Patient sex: M
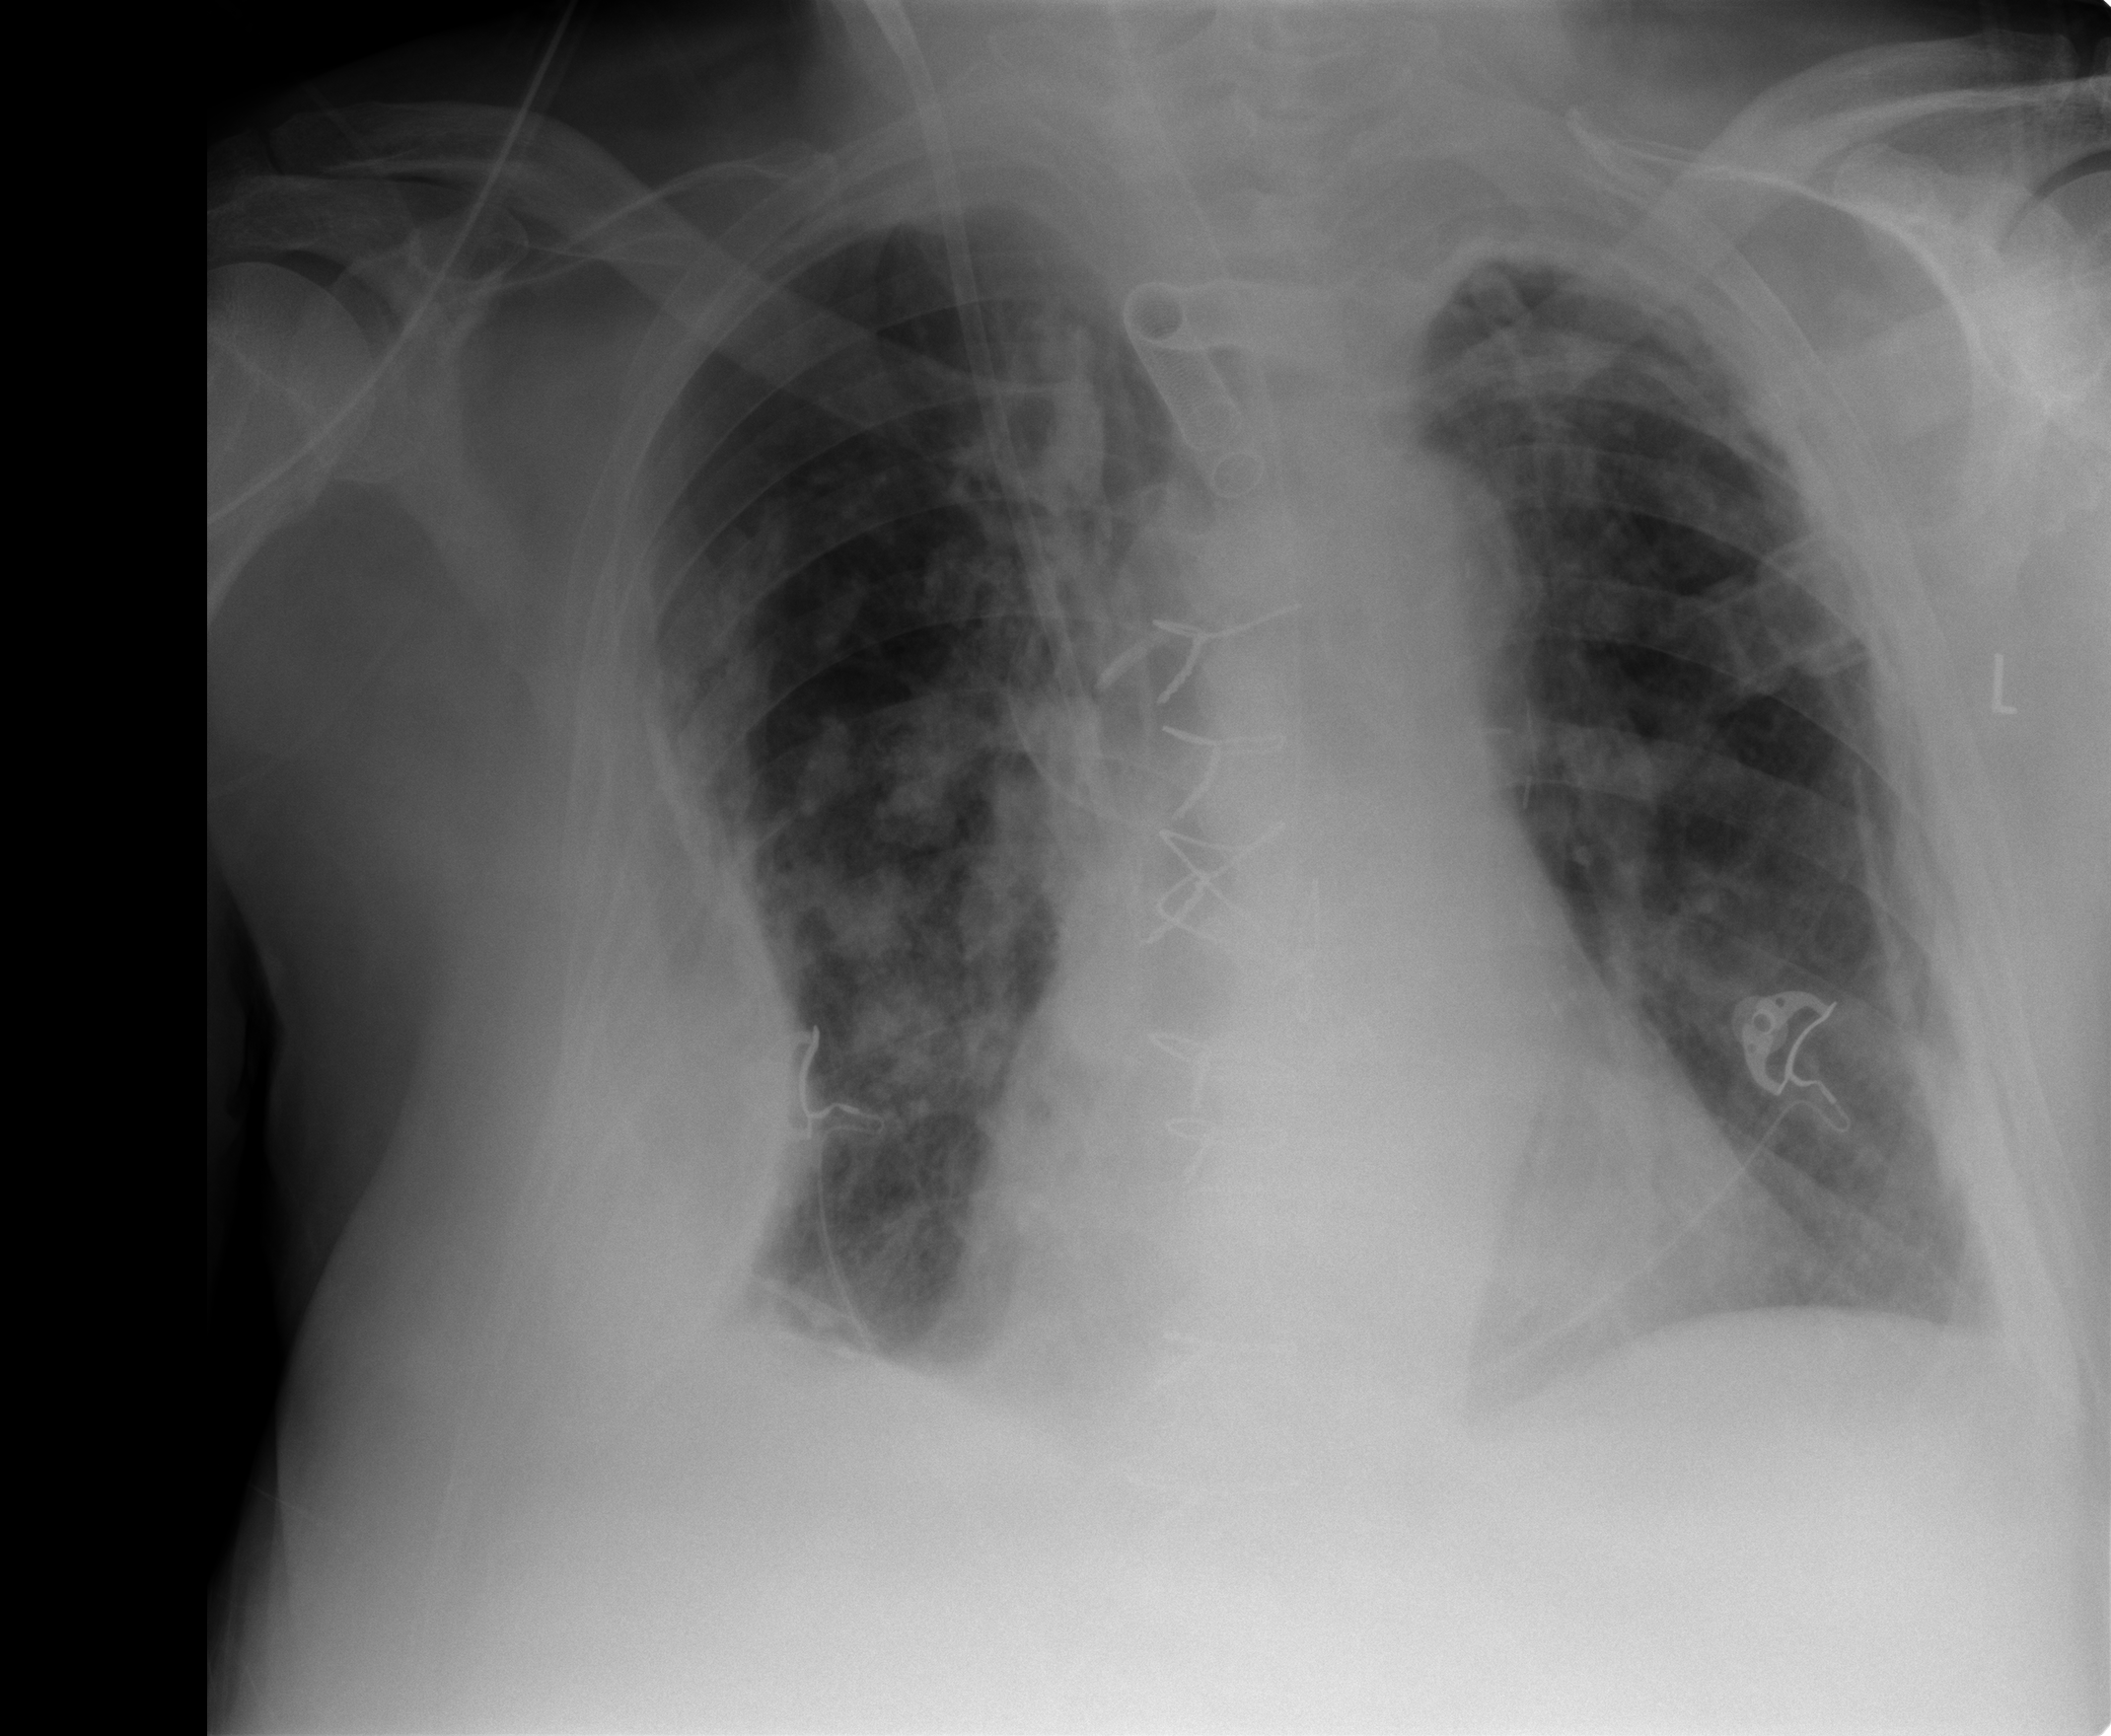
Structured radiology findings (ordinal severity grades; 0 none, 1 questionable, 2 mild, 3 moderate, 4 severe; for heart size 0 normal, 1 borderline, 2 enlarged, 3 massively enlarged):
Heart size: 0
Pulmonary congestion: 0
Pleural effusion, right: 0
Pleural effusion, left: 0
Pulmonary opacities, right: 3
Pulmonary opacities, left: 0
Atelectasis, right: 2
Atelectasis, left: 2